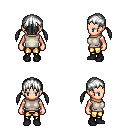
a pixel art fantasy rpg character, female body template, human, light skin, white sleeveless shirt, gold greaves, white twin-tailed hairstyle, black shoes, four views (front, back, left, right), 2x2 character sprite sheet, small pixel art, hard edges, no anti-aliasing